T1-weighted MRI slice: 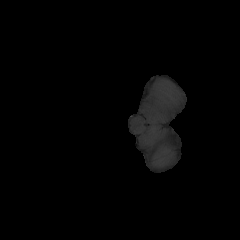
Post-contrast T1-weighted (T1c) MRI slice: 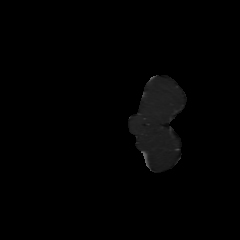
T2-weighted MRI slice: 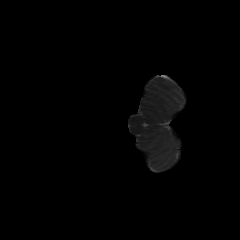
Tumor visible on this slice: no